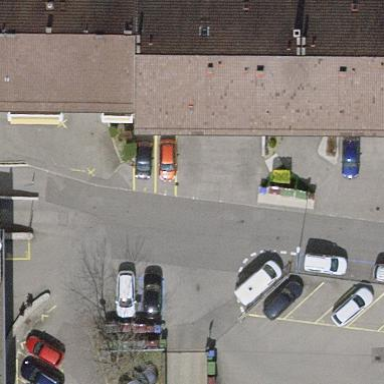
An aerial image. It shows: Hipped roof on apartment building.